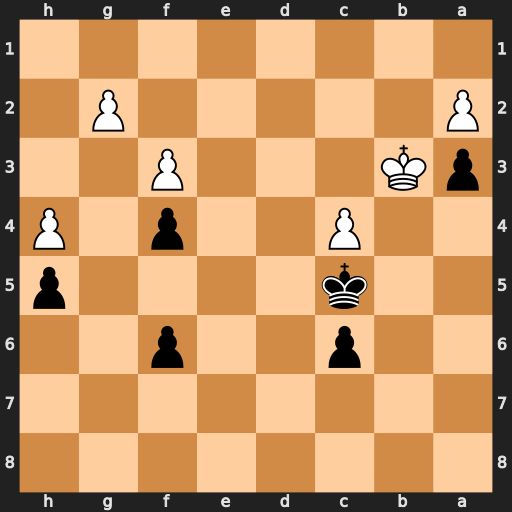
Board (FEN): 8/8/2p2p2/2k4p/2P2p1P/pK3P2/P5P1/8
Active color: b
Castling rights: -
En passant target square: -
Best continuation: Kd4 c5 Kxc5 Kxa3 Kc4 Kb2 Kd3